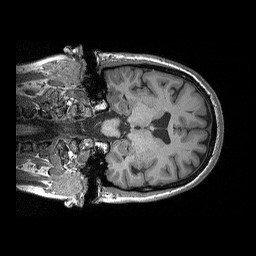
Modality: T1w
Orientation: coronal
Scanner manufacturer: siemens
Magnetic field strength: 3 T
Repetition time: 2.3 s
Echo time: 0.00298 s